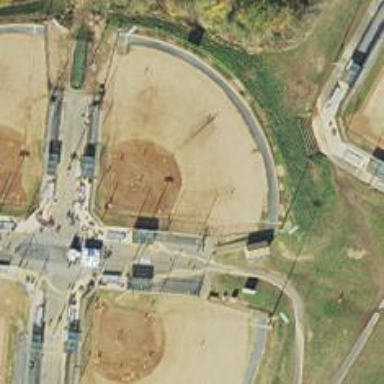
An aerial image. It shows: Baseball pitch for leisure land activities.